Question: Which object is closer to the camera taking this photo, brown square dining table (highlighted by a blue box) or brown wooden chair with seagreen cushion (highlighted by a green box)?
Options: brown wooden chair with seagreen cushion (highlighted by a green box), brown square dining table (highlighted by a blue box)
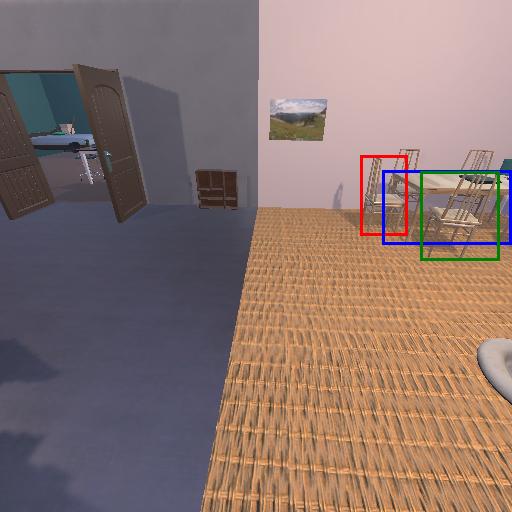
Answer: brown wooden chair with seagreen cushion (highlighted by a green box)